高一 · 代数
如图是函数 $f(x)$ 的图象, 它与 $x$ 轴有 4 个不同的公共点. 给出的下列四个区间之中, 存在不能用二分法求出的零点, 该零点所在的区间是 ( )

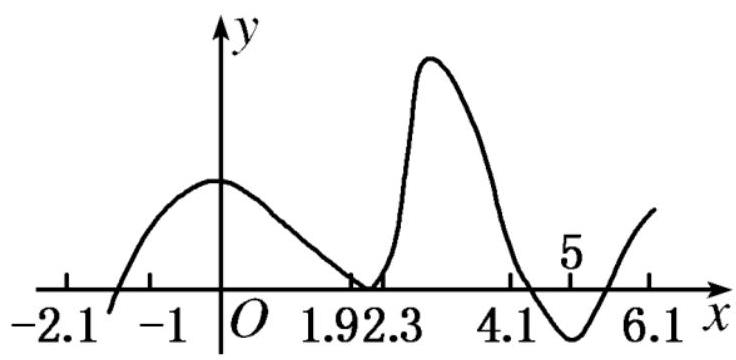
A. $[-2.1,-1]$
B. $[4.1,5]$
C. $[1.9,2.3]$
D. $[5,6.1]$
答案: C
解析: 结合图象可得：ABD 选项每个区间的两个端点函数值异号，可以用二分法求出零点，

$\mathrm{C}$ 选项区间两个端点函数值同号，不能用二分法求零点.

故选: C